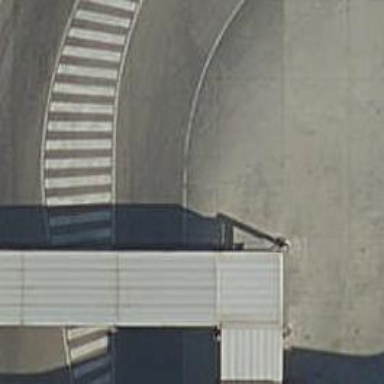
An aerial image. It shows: Airport gate.